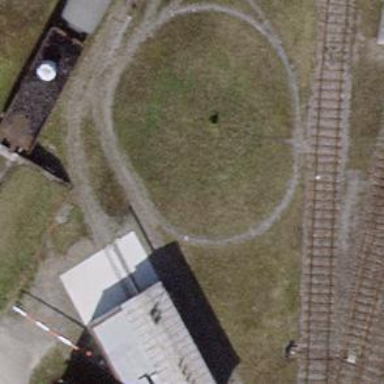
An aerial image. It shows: Railway switch.